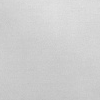
Atmospheric dust classification: dusty